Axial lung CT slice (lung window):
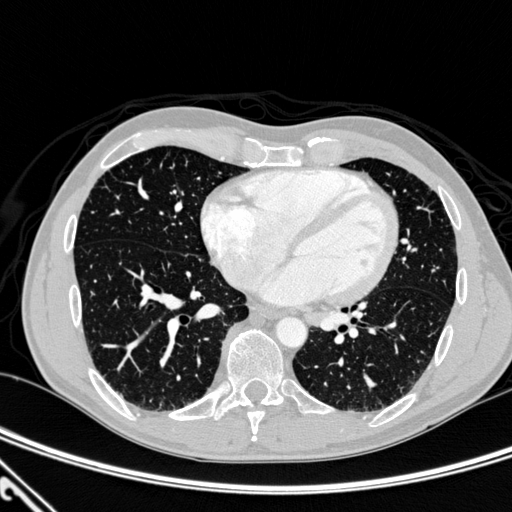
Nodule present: no